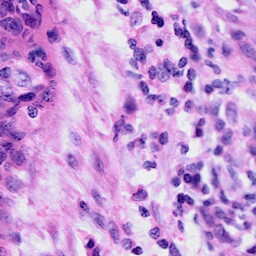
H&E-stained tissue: Cervix